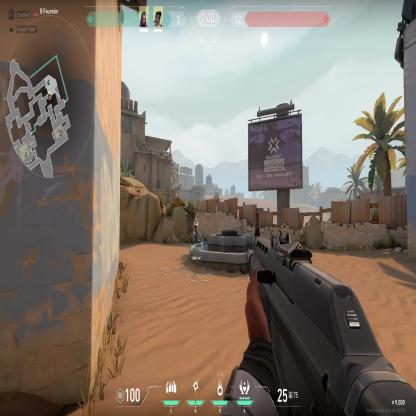
Label: teammate